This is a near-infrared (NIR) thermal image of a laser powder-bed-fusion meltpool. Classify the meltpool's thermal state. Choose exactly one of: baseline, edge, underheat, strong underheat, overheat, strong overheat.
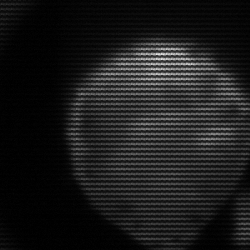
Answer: edge